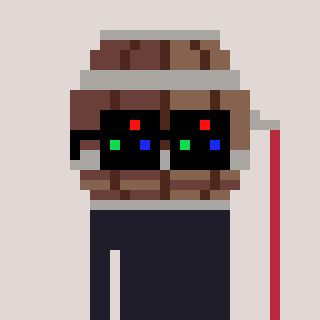
a pixel art character with square black sunglasses, a wine barrel-shaped head and a orange-colored body on a warm background